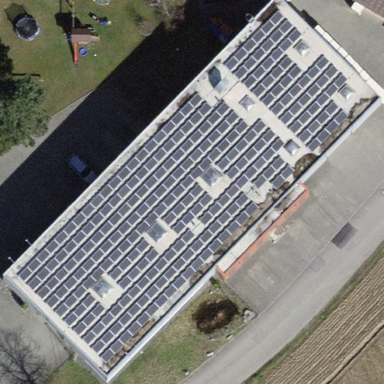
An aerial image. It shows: Building with solar photovoltaic panel power generator.